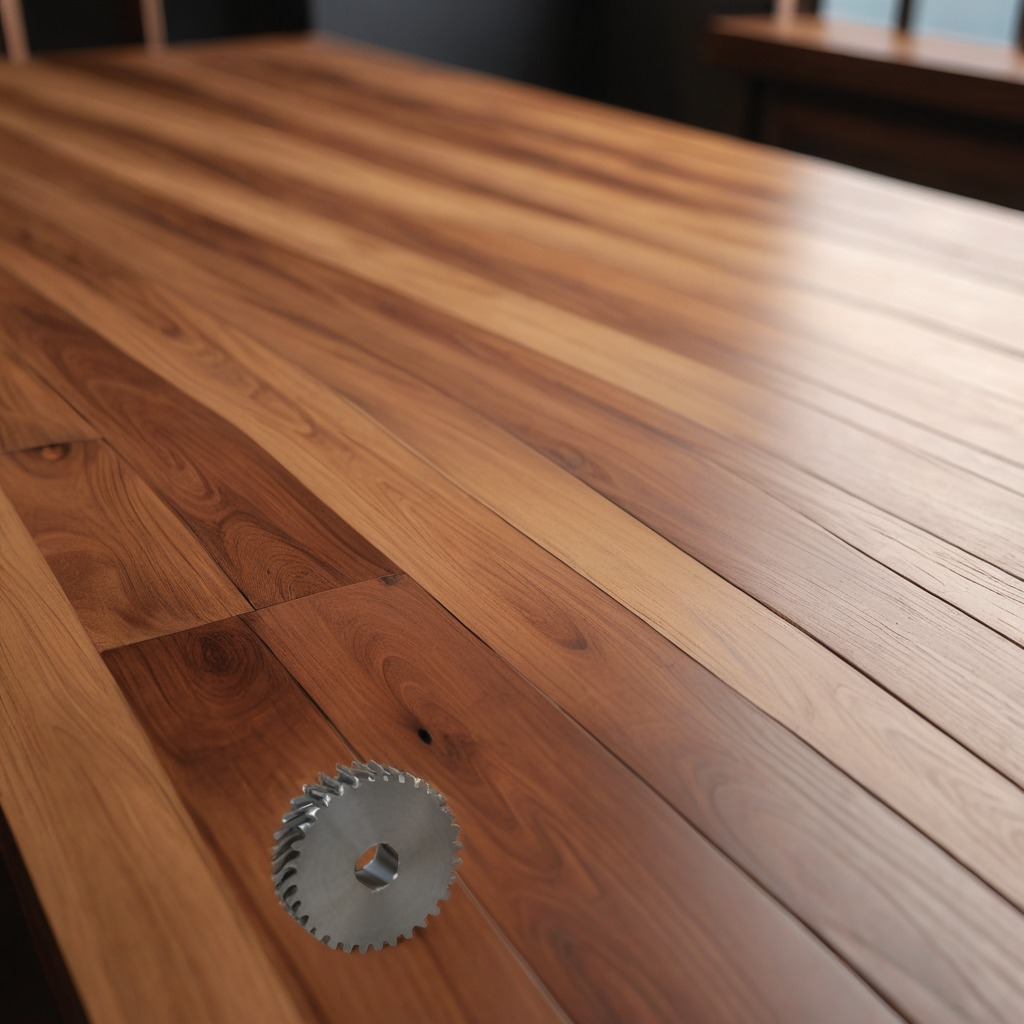
A steel gear with teeth is lying on the wooden table in a carpentry studio.